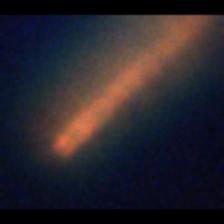
Taxon: Chaetoceros
Group: Diatoms